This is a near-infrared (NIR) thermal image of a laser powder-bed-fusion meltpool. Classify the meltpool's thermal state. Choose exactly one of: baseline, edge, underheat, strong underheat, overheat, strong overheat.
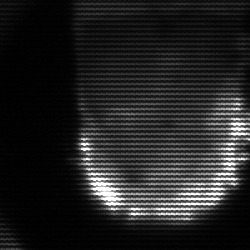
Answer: baseline